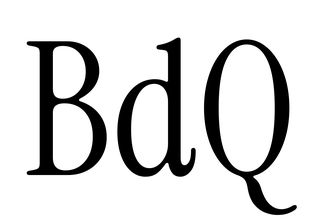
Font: InstrumentSerif-Regular